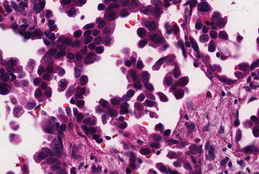
Tumor epithelial tissue: yes
Tumor-associated stroma tissue: no
Normal tissue: no